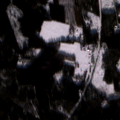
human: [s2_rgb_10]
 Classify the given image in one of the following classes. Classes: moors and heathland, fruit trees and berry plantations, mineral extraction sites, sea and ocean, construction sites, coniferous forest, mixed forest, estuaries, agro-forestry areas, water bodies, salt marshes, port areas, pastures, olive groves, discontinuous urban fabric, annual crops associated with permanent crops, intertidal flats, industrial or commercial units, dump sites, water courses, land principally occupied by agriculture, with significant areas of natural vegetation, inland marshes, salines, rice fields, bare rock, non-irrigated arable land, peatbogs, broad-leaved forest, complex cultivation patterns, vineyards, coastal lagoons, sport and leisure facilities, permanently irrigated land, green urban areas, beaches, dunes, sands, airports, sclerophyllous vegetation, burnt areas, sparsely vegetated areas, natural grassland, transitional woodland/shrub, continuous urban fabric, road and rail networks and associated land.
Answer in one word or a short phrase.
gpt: land principally occupied by agriculture, with significant areas of natural vegetation, coniferous forest, mixed forest